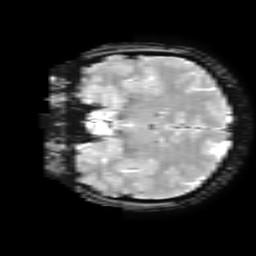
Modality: T2starw
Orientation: coronal
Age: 37
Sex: female
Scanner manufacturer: ge
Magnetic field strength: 3 T
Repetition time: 0.65 s
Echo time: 0.02 s